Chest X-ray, PA view. Patient: 54 years old, sex F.
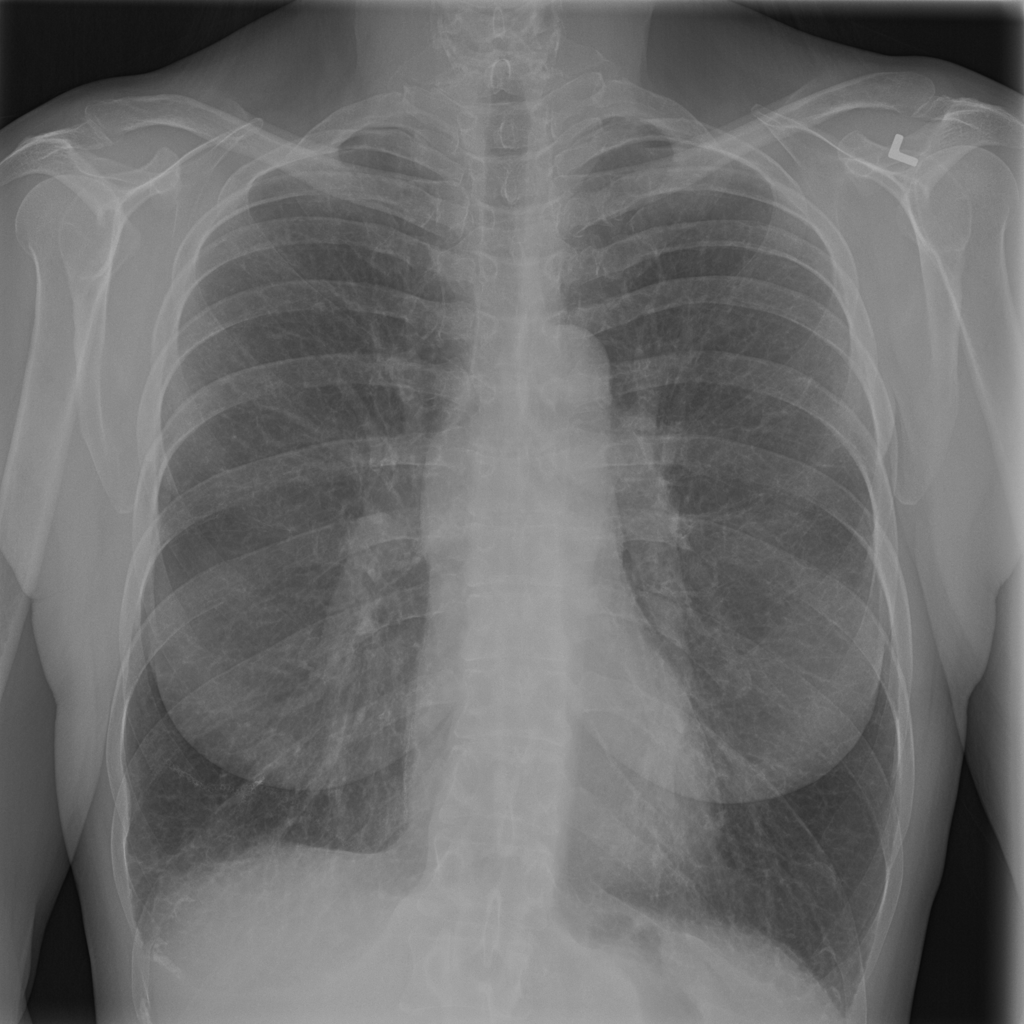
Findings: No Finding